【题型】填空题　【知识点】平面几何　【难度】medium
如图所示，已知四边形$ABCD$是矩形，$O$为对角线$AC$与$BD$的交点，设点集$M = \{O,A,B,C,D\}$，向量的集合$T = \{\overrightarrow{PQ} \mid P,Q \in M, \text{且} P, Q \text{不相等}\}$，则集合$T$有$\underline{\ \ \ \ \ \ }$个元素。

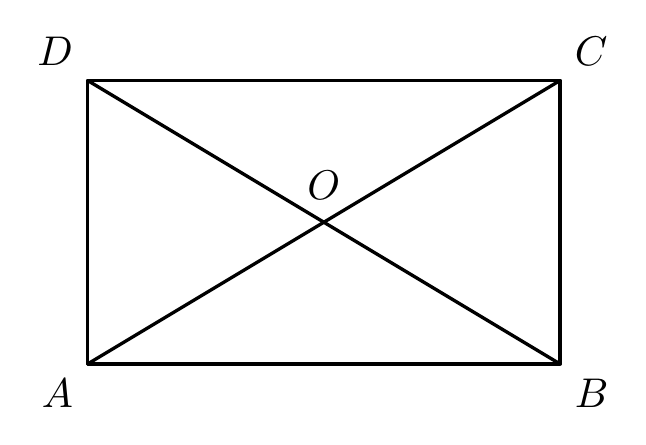
【解答】
\noindent【答案】$12$

\vspace{1em}
\noindent【解析】
\noindent【分析】\\
本题主要考查向量与集合的综合，属于较难题。\\
通过向量的表示得集合的元素，注意排除向量相等的情况。

\vspace{1em}
\noindent【解答】 \\
解：$\because$ 点集$M = \{O,A,B,C,D\}$，向量的集合$T = \{\overrightarrow{PQ} \mid P,Q \in M, \text{且} P, Q \text{不重合}\}$，
$\therefore T = \{\overrightarrow{OA},\overrightarrow{OB},\overrightarrow{OC},\overrightarrow{OD},\overrightarrow{AB},\overrightarrow{AC},\overrightarrow{AD},\overrightarrow{BC},\overrightarrow{BD},\overrightarrow{CD},  \\ \overrightarrow{AO},\overrightarrow{BO},\overrightarrow{CO},\overrightarrow{DO},\overrightarrow{BA},\overrightarrow{CA},\overrightarrow{DA},\overrightarrow{CB},\overrightarrow{DB},\overrightarrow{DC}\}$，\\
但是其中$\overrightarrow{OA} = \overrightarrow{CO}$，$\overrightarrow{AO} = \overrightarrow{OC}$，$\overrightarrow{OD} = \overrightarrow{BO}$，$\overrightarrow{DO} = \overrightarrow{OB}$，$\overrightarrow{AD} = \overrightarrow{BC}$，$\overrightarrow{DA} = \overrightarrow{CB}$，$\overrightarrow{DC} = \overrightarrow{AB}$，$\overrightarrow{CD} = \overrightarrow{BA}$，\\
故$T$中元素有$20 - 8 = 12$个，\\
故答案为$12$。